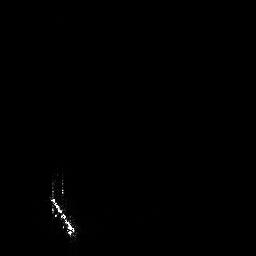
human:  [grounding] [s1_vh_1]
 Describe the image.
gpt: In the satellite image, there is  <ref>1 large ship </ref> <box>[[18, 65, 30, 93, 0]]</box> located at bottom left.